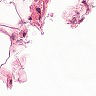
Metastatic tissue present: no